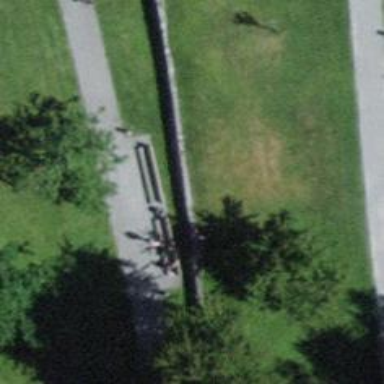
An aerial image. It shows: Bench.